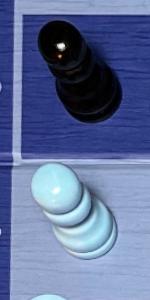
Label: Pawn_White